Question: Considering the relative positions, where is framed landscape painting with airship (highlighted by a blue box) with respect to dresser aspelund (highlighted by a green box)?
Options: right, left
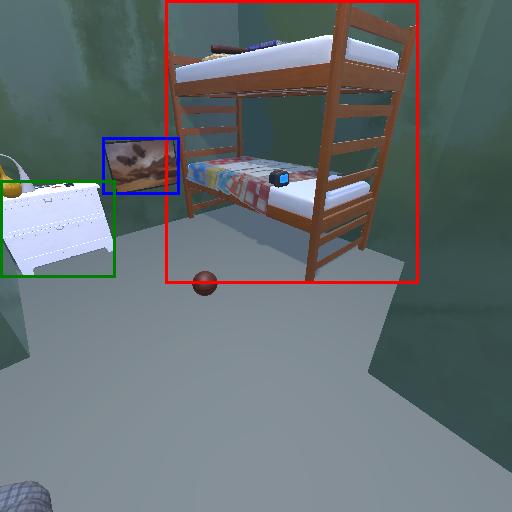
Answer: right